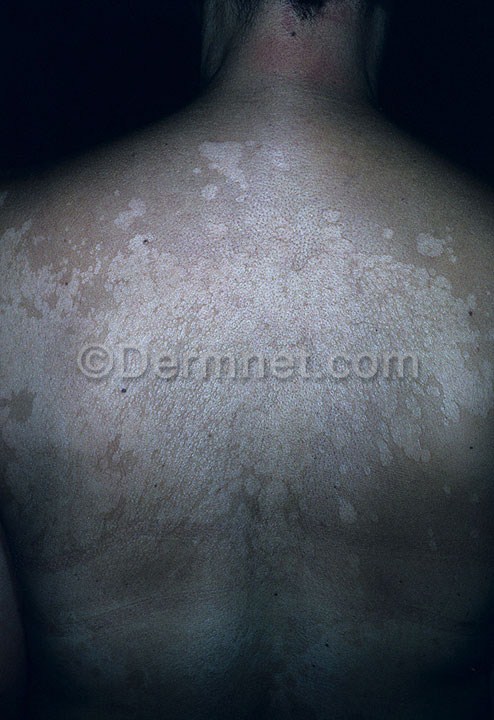
Disease: Tinea Ringworm Candidiasis and other Fungal Infections